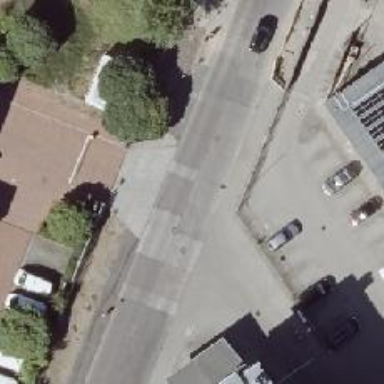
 made of concrete plates. The parking lane on the left side is parallel to the road."